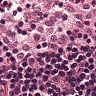
Metastatic tissue present: no